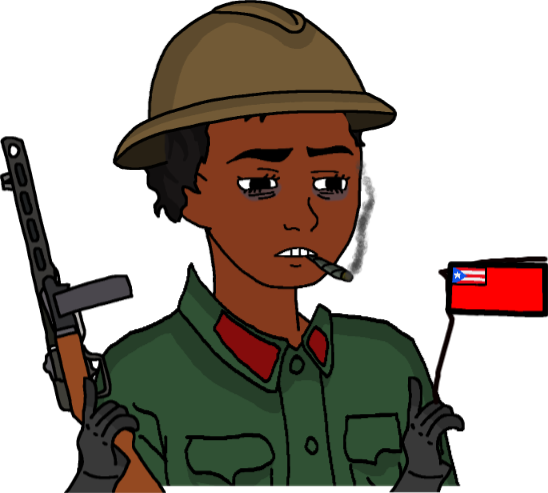
Label: 5_Twinkjak